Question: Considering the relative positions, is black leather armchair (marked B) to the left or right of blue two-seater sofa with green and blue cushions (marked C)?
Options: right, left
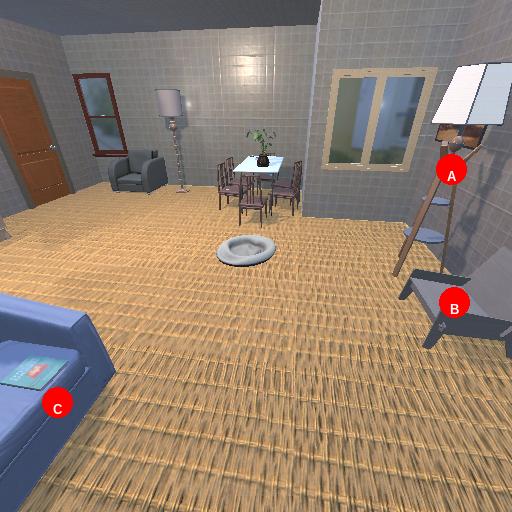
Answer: right